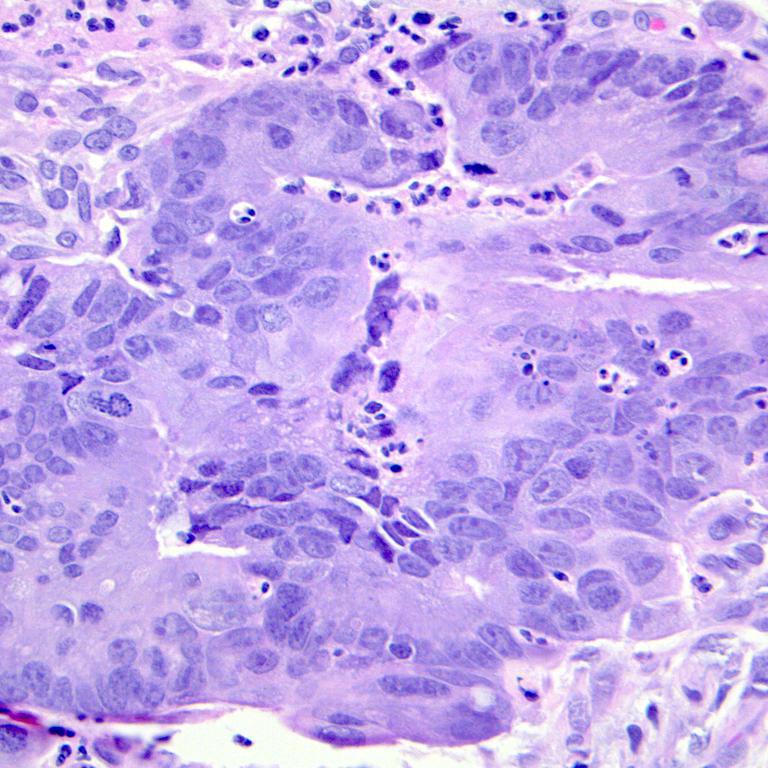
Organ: colon
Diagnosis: adenocarcinomas